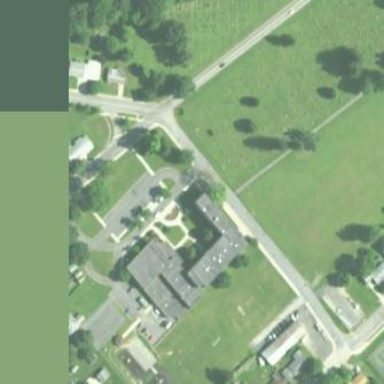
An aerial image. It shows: School building.